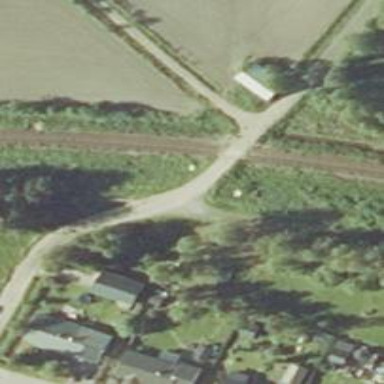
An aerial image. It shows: Level crossing with saltire marking.